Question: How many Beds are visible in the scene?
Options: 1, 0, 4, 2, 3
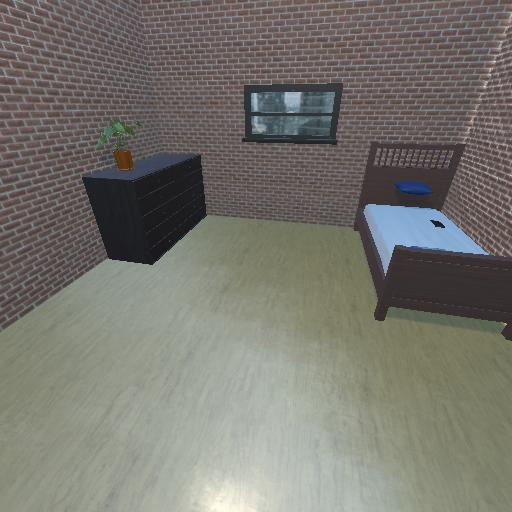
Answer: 1